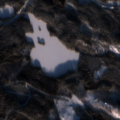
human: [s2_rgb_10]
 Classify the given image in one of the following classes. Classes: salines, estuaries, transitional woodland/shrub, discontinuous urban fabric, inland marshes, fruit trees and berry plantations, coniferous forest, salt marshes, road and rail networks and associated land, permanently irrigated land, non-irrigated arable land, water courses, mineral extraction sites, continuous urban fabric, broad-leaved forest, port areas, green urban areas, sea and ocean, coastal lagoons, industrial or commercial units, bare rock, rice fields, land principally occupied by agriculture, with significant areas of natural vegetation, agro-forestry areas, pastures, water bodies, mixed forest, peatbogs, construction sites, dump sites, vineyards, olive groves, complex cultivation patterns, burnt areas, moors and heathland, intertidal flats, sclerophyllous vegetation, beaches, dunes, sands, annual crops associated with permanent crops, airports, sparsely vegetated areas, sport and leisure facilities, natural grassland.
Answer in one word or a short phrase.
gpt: coniferous forest, mixed forest, water bodies